Question: Consider the tic-tac-toe game built with Nginx as a reverse proxy and having multiple Rails backends. Each client sets up a websocket connection with some Rails backends. If two clients playing a game are each connected to a different Rails backend, then a move sent to one backend needs to be routed to the other backend so it can be pushed on the other websocket as shown in the picture below.
In Rails what is the idiomatic way to communicate between two Rails backends?

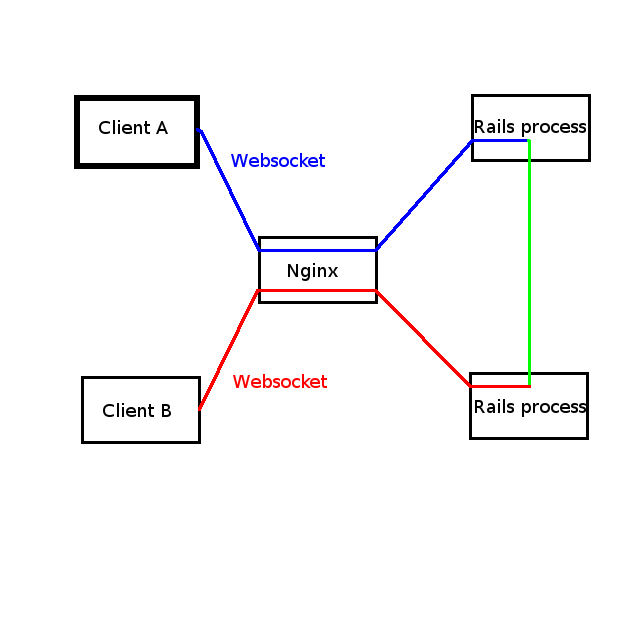
Answer: In this situation you should setup separate WebSocket server and connect both users and Rails servers to it. This way you will be able to handle all users from one server without worrying about sharding.
In case of high traffic you could also setup several WebSocket servers and implement some kind of queue or message bus between them that will propagate new messages - for example master server that will only handle propagating messages and slave servers that will be connected to it and sent all messages received from users to it. Please note that in such configuration master server should not handle connection from users and server only for propagation of messages between slaves.
Finaly, answering your last question directly, there is usually no need to contact between Rails servers directly - as opposite to WebSocket servers they serve on request-response basis so exchanging informations via database is enough in most cases. If you really need immediate change then solutions like <URL> should help.